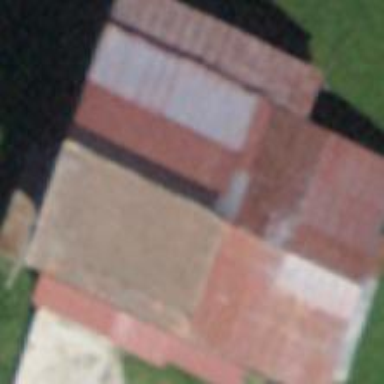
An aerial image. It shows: Rural barn.